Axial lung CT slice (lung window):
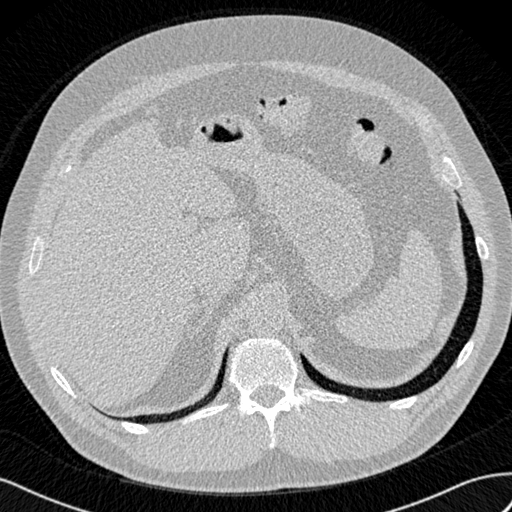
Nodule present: no